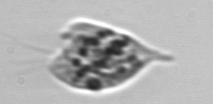
Label: Amoeba